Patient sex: M
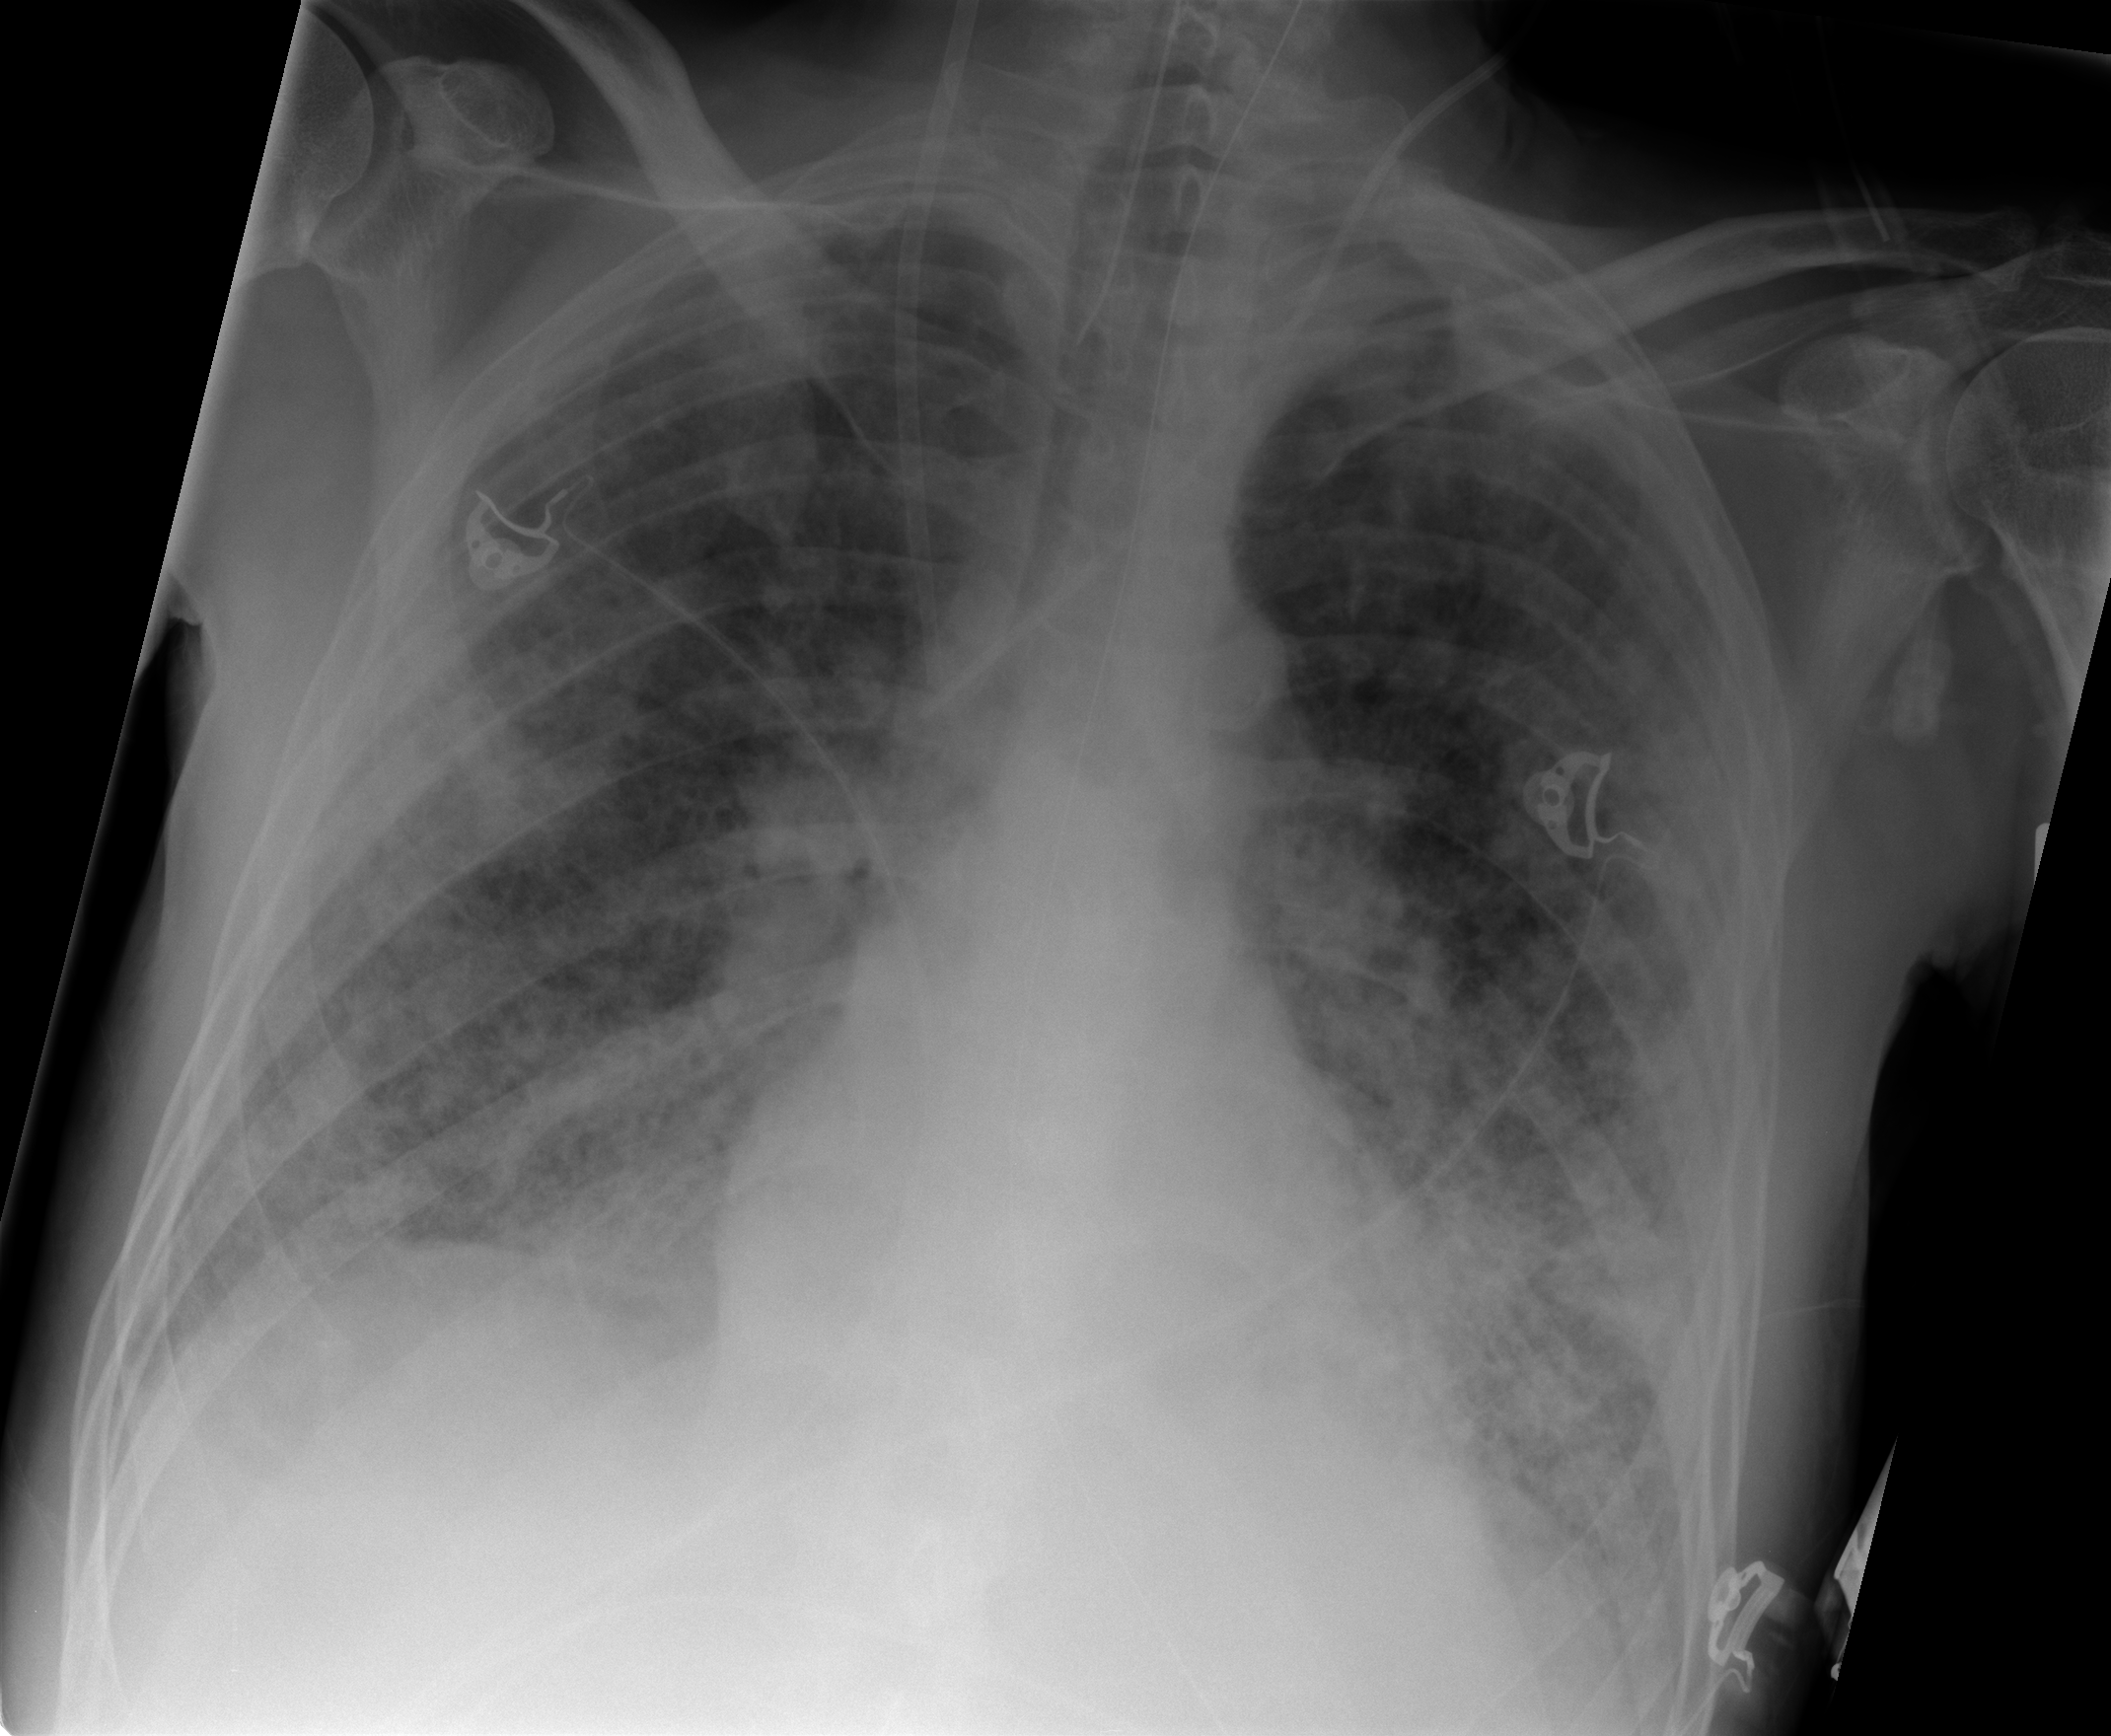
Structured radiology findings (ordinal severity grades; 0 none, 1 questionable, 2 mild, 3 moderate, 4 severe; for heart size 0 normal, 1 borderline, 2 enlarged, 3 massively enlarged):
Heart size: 0
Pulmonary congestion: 2
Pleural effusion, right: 0
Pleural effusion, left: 0
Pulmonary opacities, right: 3
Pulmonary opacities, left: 3
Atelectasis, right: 3
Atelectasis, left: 3